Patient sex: M
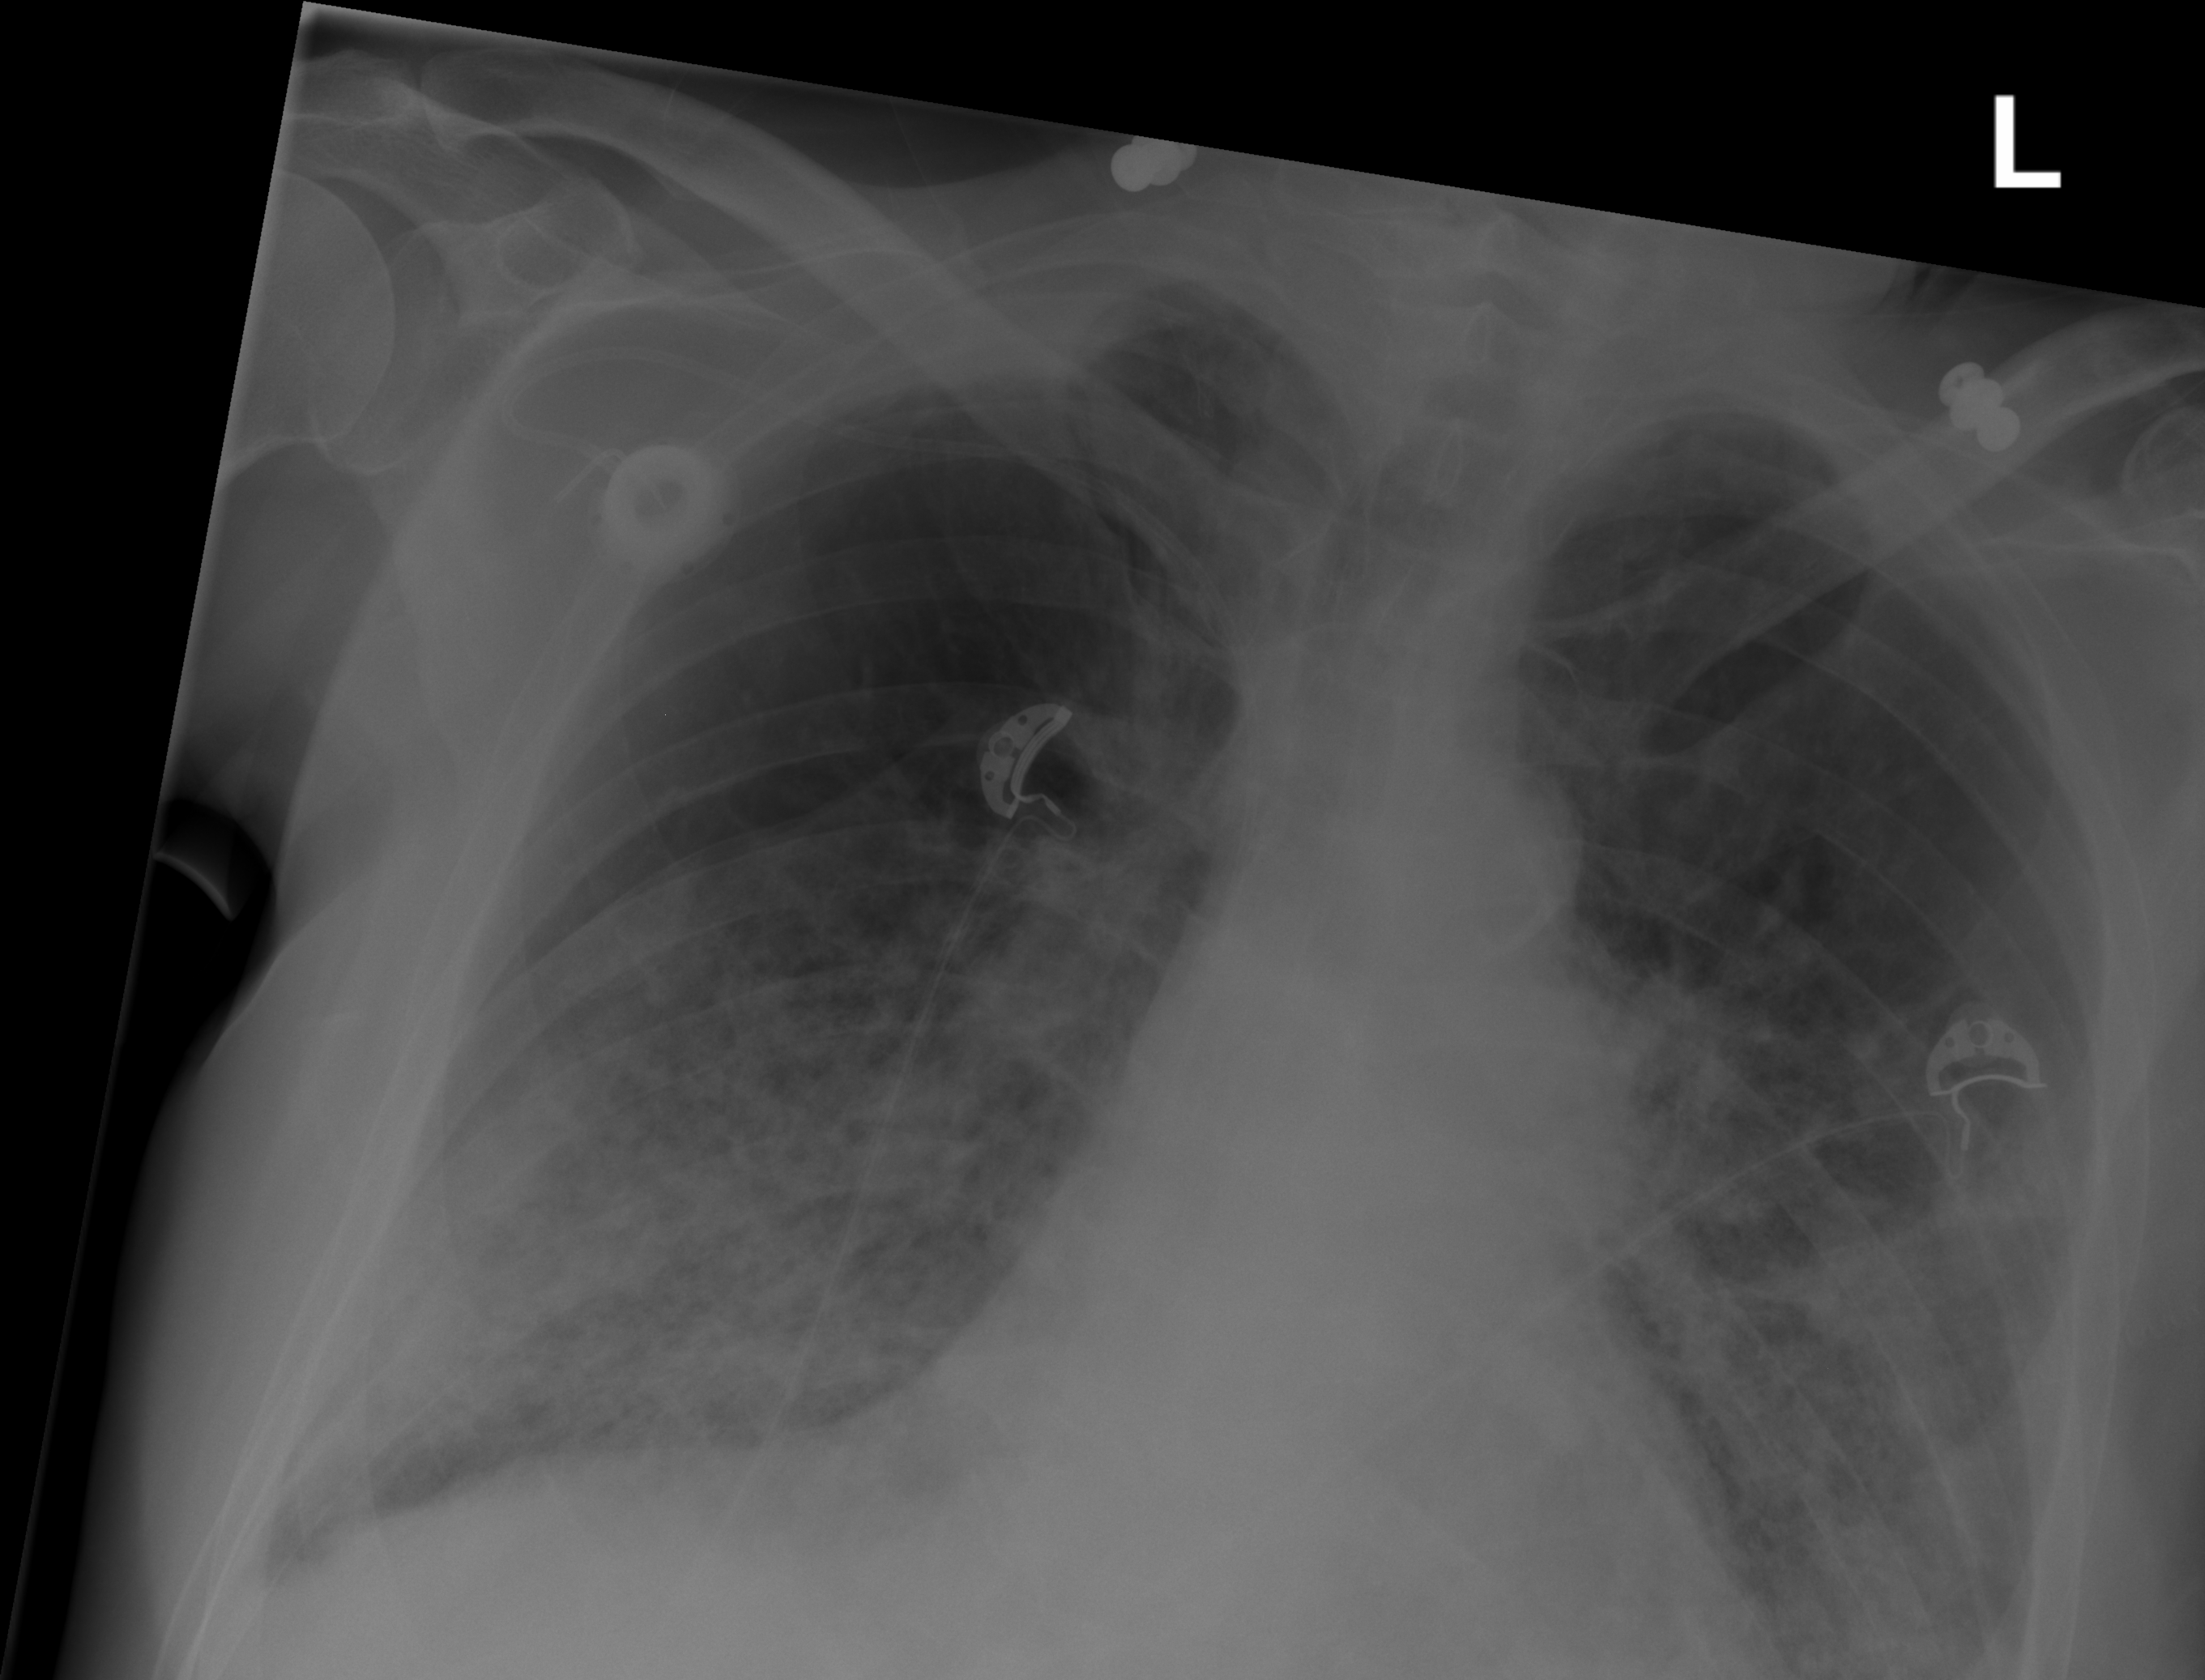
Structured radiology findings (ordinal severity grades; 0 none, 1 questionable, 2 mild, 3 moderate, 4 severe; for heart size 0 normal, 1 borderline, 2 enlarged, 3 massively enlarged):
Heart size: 0
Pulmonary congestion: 0
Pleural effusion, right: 0
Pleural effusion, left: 0
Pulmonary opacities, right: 3
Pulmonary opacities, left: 3
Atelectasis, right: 2
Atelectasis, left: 2